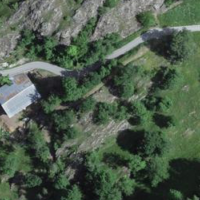
EUNIS habitat code: 50
Species observed at this site:
Sitta europaea
Phyteuma betonicifolium